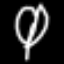
Label: leaf